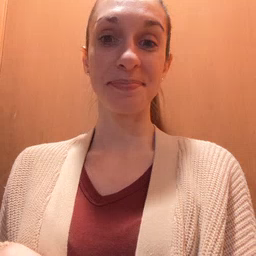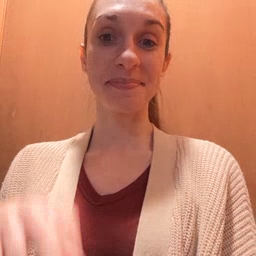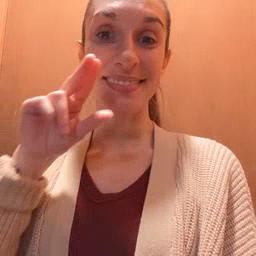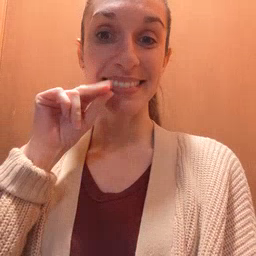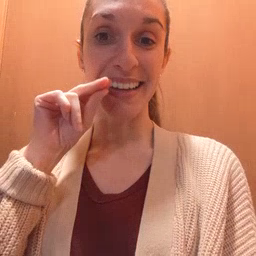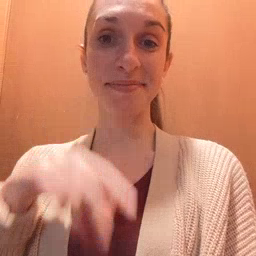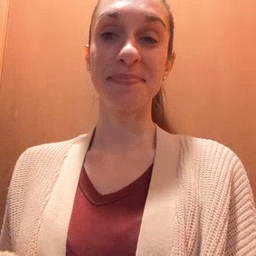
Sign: duck